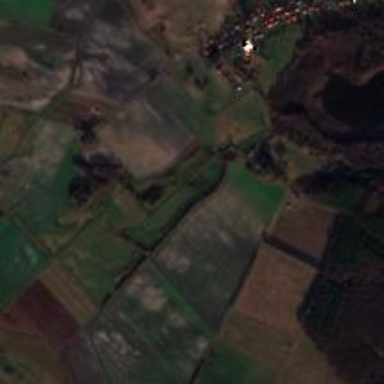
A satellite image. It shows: Picturesque farmland scene.